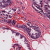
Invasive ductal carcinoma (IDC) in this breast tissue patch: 0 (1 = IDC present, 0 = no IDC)